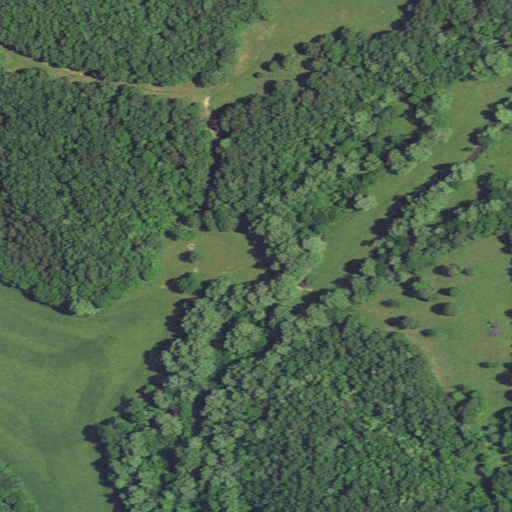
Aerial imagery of valley in Missouri named Harmon Hollow containing deciduous forest, pasture, shrub, and mixed forest